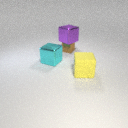
large yellow rubber cube to the right of large cyan metal cube